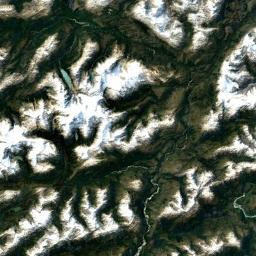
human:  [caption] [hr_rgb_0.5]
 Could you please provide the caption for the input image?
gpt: The snow berg is consist of green plants and white snow .

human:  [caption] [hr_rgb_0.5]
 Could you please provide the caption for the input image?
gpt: The white snow on the snow-capped mountains is veined .

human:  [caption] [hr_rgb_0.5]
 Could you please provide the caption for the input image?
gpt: There are many plants on the snowberg .

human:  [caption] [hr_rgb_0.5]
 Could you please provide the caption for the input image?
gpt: The snowberg has some valley glaciers but some ridges are not covered by glaciers .

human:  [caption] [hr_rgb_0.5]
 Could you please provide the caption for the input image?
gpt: There are some snow and green land on the snowberg .